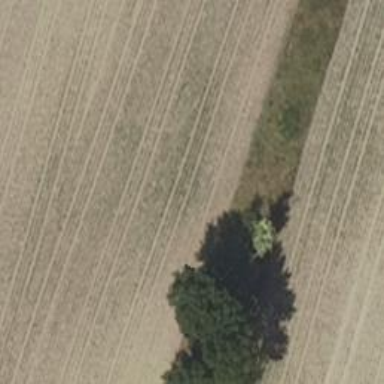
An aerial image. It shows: Row of deciduous broadleaved trees.